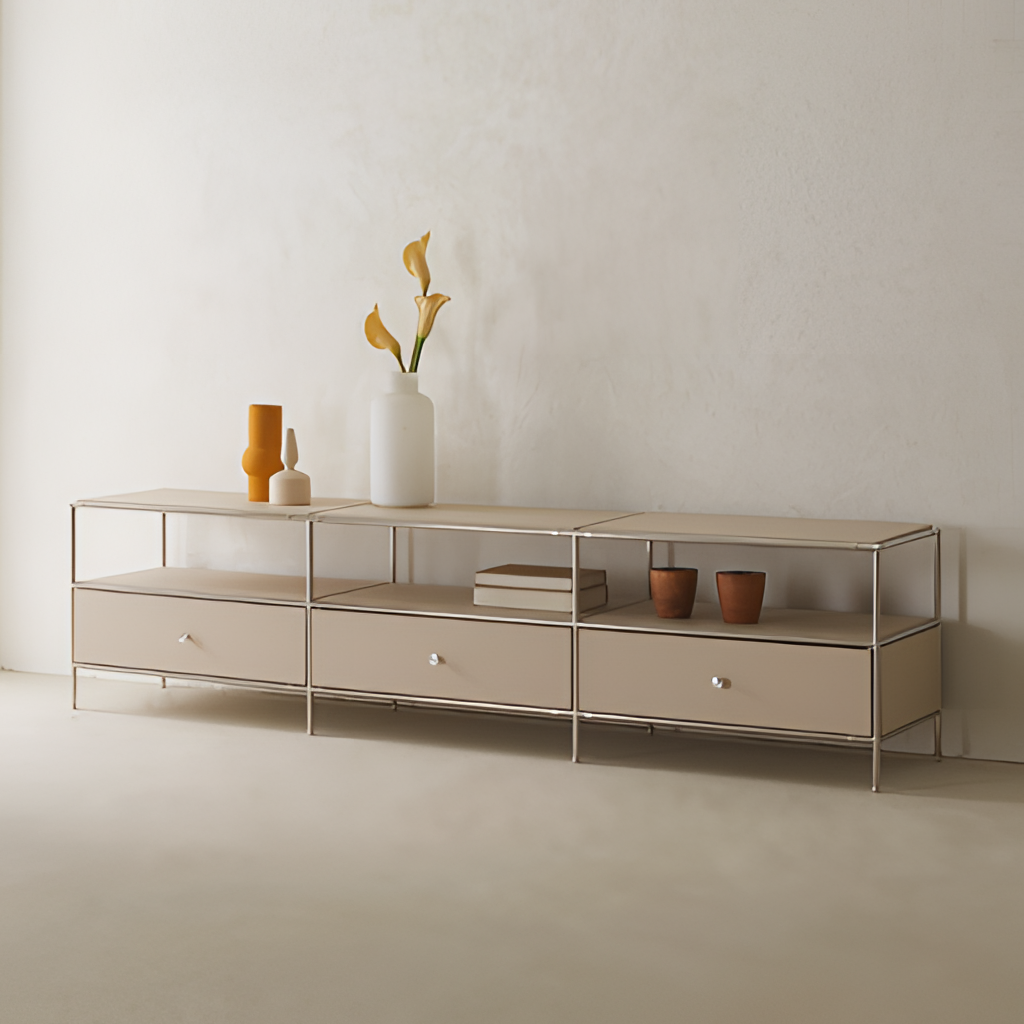
beige metal console table, living room, modern, beige plaster wallpaper, with solid pattern, beige concrete flooring, with smooth pattern